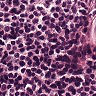
Metastatic tissue present: no